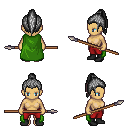
a pixel art fantasy rpg character, female body template, human, tanned skin, green cape, red pants, gray long topknot hairstyle, black shoes, spear, four views (front, back, left, right), 2x2 character sprite sheet, small pixel art, hard edges, no anti-aliasing